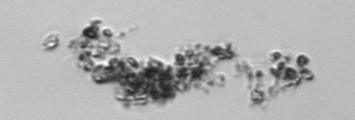
Label: detritus